Current action and preconditions to check: trajectory_clear

Your task: For each precondition in the list above, predict whether it will hold at this action.

Consider the current scene as observed from the mobile robot's camera, and analyze the predicted future states of all dynamic agents (e.g., people, animals, vehicles, or any moving entities) within the NEXT SECOND.

IMPORTANT: Only answer "very likely" if you are absolutely certain—based on strong, clear evidence—that a dynamic agent will violate the precondition in the predicted future state. Do NOT answer "very likely" for unlikely, ambiguous, or low-probability risks.

Ask yourself for each precondition: Is there a high probability, with clear and convincing evidence, that the predicted future states of any dynamic agent will interfere with the predicted future state of the currently executing action within the NEXT SECOND, causing that precondition to fail?

Assess the risk level based on these predictions. Use "likely" or "very likely" if motions create a clear risk of interference.

Use "neutral" or "improbable" if agents are nearby but their predicted paths are clearly diverging or non-conflicting.

Failure Risk Categories: "very improbable", "improbable", "neutral", "likely", "very likely"

Answer Format: Output ONLY the probability_of_failure value from these categories: "very improbable", "improbable", "neutral", "likely", "very likely"

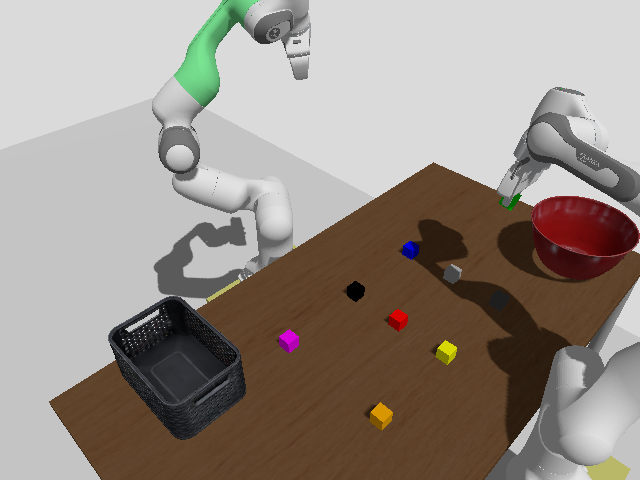

Answer: very improbable